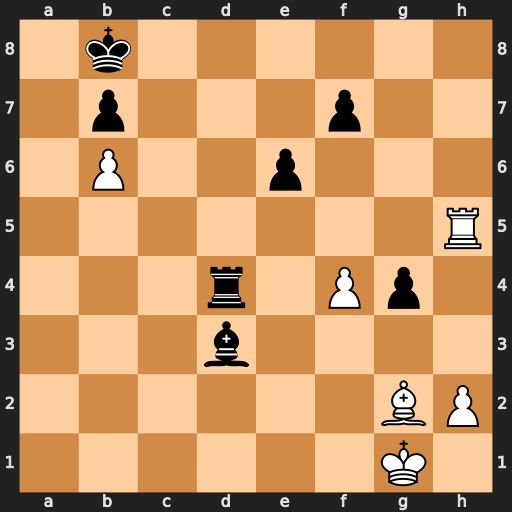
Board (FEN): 1k6/1p3p2/1P2p3/7R/3r1Pp1/3b4/6BP/6K1
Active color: w
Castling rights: -
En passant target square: -
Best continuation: Rh8+ Rd8 Rxd8#